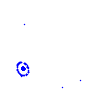
Particle: pion